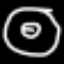
Label: donut